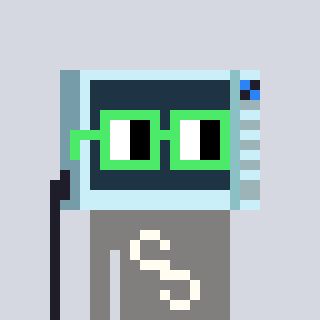
a pixel art character with square light green glasses, a microwave-shaped head and a bluegrey-colored body on a cool background